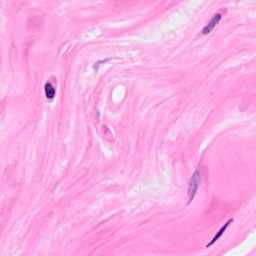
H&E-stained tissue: Breast